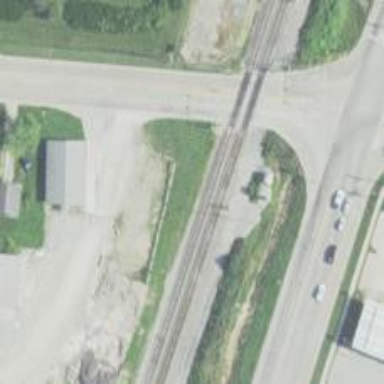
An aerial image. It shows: Railway service station.